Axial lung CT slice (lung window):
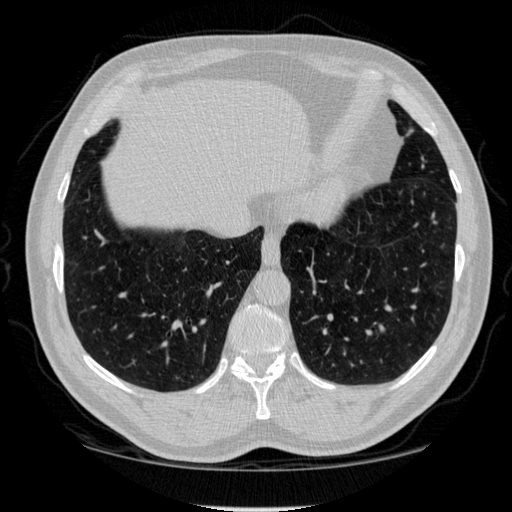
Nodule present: no